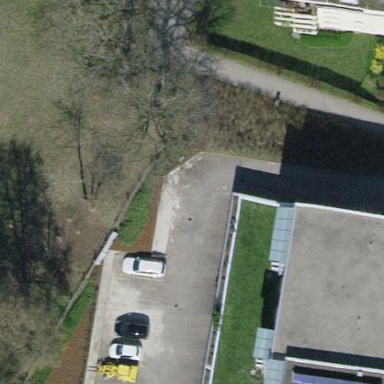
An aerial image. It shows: Flat roofed apartment building.